Interaction volume radius: 5 \u00c5
Interaction volume height: 15 \u00c5
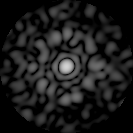
Disorder parameter: 0.8849